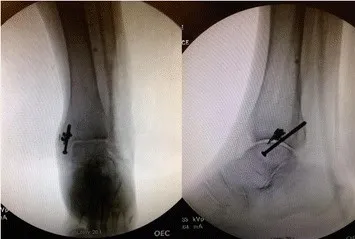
Intra-operative fluoroscopic images demonstrating the removal of fibular hardware and saucerization of the bone.
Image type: radiology (x_ray)